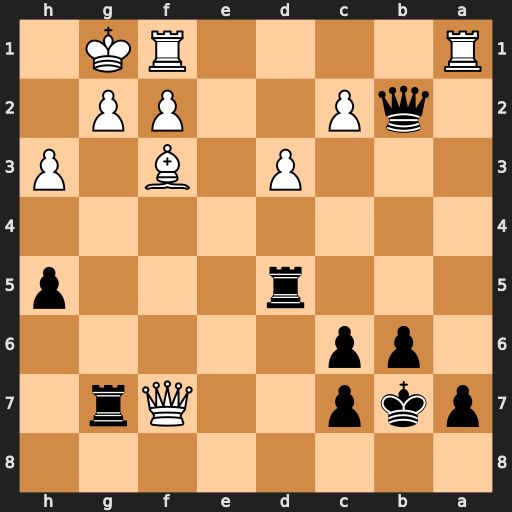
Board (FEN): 8/pkp2Qr1/1pp5/3r3p/8/3P1B1P/1qP2PP1/R4RK1
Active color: b
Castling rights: -
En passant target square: -
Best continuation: Rxf7